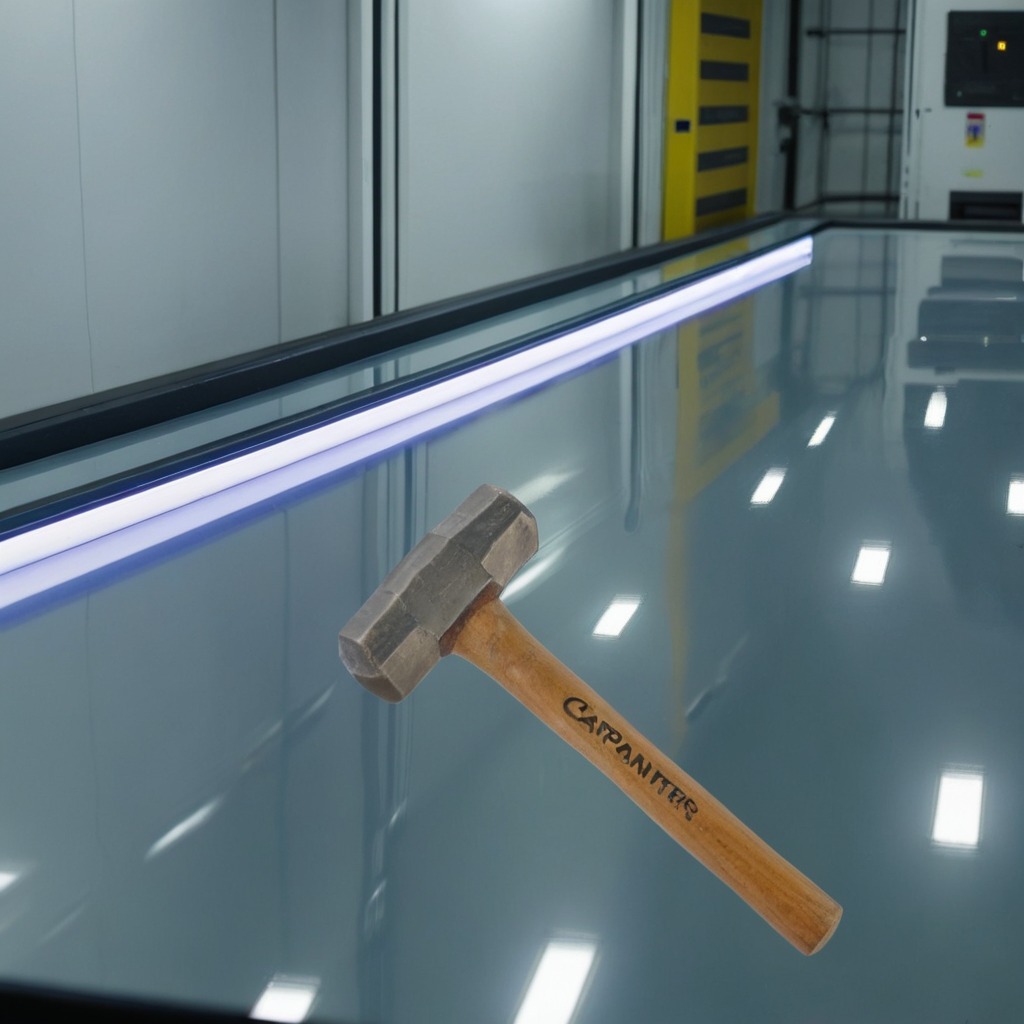
A hammer lies on a high-gloss table in a ship maintenance bay industrial lighting.